Question: I want to upgrade Scipy to get another library to work.

You can see I have tried to upgrade Scipy using
'''
!pip install --upgrade scipy
'''
and it looks like I did a successful upgrade, but when I am checking my scpiy version afterwards it's still 1.1.0
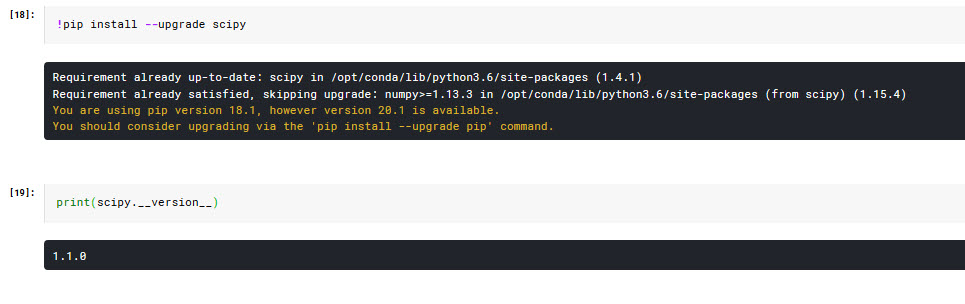
Answer: Kaggle kernels are interactive sessions running in a Docker container with pre-installed packages.
Try changing them using the settings option in the kernel editor then clicking the packages option you can customize packages.
This can be done by accessing the "Settings" tab in the Notebook editor. Once you upgrade the package under Settings-->Docker-->you will options "Original" and "Latest available". Select the latest available, then you can use your updated packages.
Next to "Docker image", there is a dropdown menu containing all Docker images you've created when installing new packages. Pin a specific Docker image for use in a Notebook if there are multiple custom images available. You can select one of the images to be used persistently within that Notebook.
Hope it will help